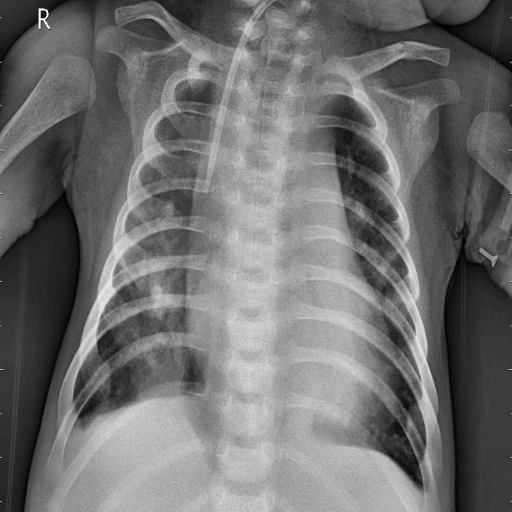
Finding: PNEUMONIA